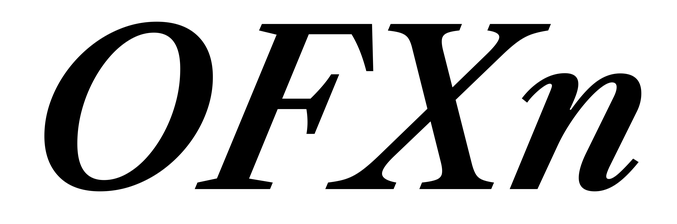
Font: LibreCaslonText-Italic_SemiBold_Italic